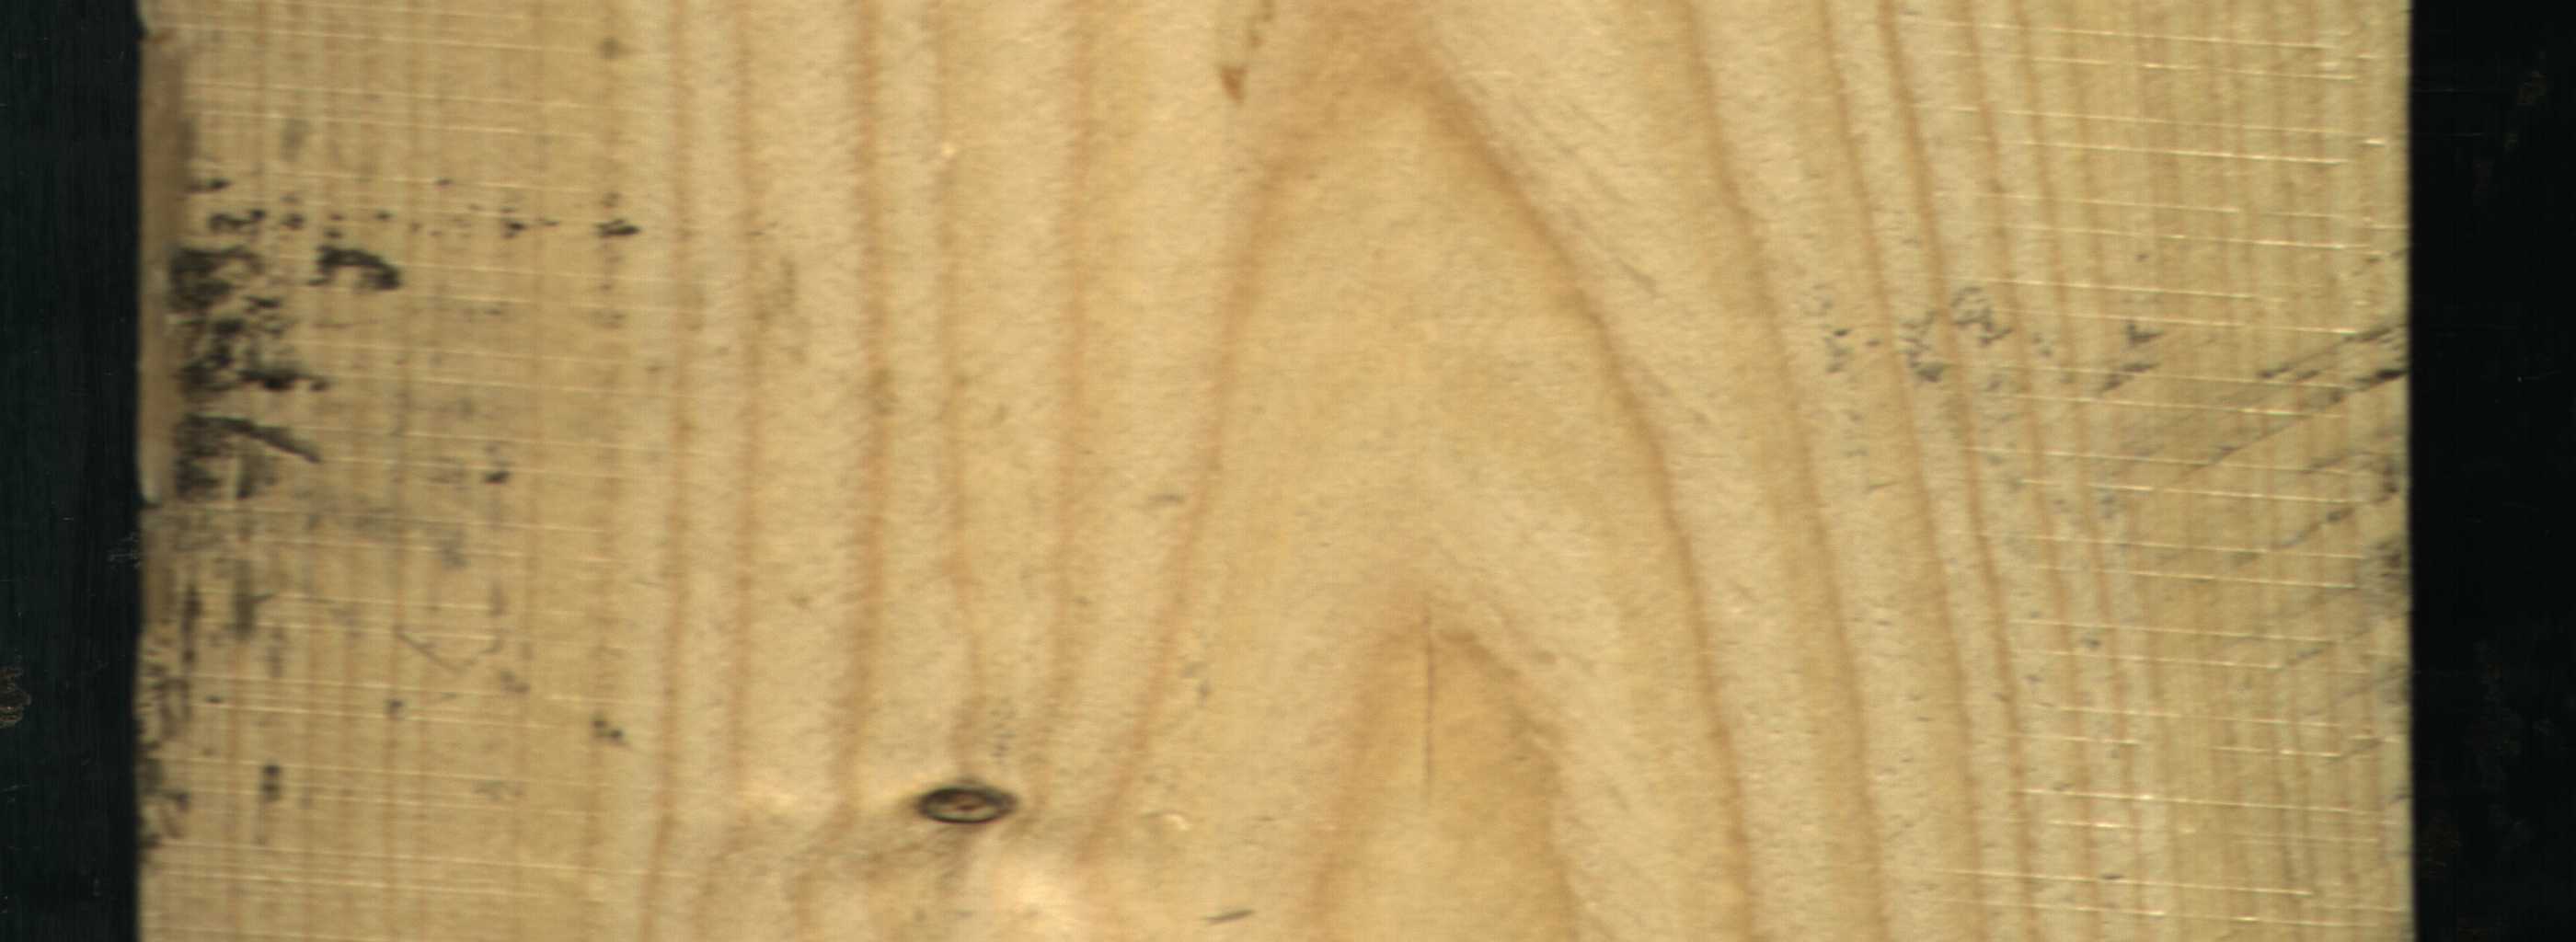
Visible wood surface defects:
Live_Knot